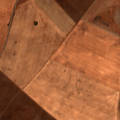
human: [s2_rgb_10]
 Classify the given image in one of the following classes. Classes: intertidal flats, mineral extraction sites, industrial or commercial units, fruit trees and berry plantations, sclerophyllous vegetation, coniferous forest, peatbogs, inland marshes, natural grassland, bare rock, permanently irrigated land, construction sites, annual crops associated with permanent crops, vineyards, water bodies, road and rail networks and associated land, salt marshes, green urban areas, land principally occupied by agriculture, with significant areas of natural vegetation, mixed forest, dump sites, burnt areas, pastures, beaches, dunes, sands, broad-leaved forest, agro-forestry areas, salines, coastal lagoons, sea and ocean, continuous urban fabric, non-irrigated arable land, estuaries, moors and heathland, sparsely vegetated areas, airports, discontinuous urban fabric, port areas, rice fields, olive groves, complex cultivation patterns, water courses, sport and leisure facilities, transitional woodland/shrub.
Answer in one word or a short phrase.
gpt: non-irrigated arable land